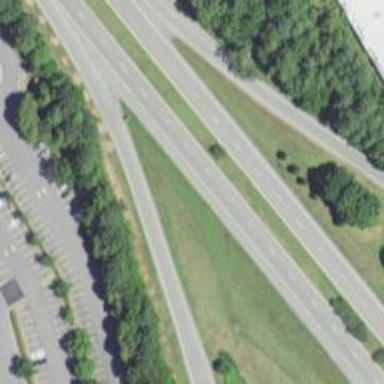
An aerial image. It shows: Asphalt trunk highway classified as expressway.